高三 · 代数
已知复数 $z=a+\sqrt{3} i$ 在复平面内对应的点位于第二象限, 且 $|z|=2$ 则下列结论正确的是（）.
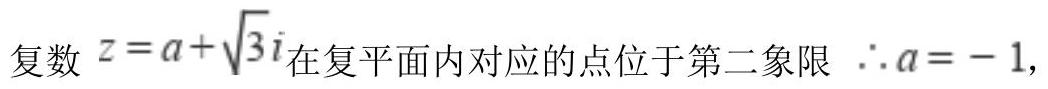
A. $z^{3}=8$
B. $\mathrm{z}$ 的虚部为 $\sqrt{3}$
C. $\mathrm{z}$ 的共轭复数为 $1+\sqrt{3} i$
D. $z^{2}=4$
答案: D
解析: 答案: A,B

【解析】 $\because z=a+\sqrt{3} i$, 且 $|z|=2 \therefore a^{2}+(\sqrt{3})^{2}=4, \quad a= \pm 1$,

A: $(-1+\sqrt{3} i)^{3}=(-1)^{3}+3(-1)^{2} \sqrt{3} i+3(-1)(\sqrt{3} i)^{2}+(\sqrt{3} i)^{3}=8$;

B: $z=-1+\sqrt{3} i_{\text {的虚部是 }} \sqrt{3}$;

$\mathrm{C}: z=-1+\sqrt{3} i$ 的共轭复数为 $z=-1-\sqrt{3} i$;

D: $(-1+\sqrt{3} i)^{2}=(-1)^{2}+2(-1) \sqrt{3} i+(\sqrt{3} i)^{2}=-2-2 \sqrt{3} i$.

故答案为: $\mathrm{AB}$.

【分析】利用复数 $|z|=2$ 的模长运算及 $z=a+\sqrt{3} i$ 在复平面内对应的点位于第二象限求出 $\mathrm{a}$, 再验算每个选项得解.

16.答案: C,D

【解析】

$$
\because z=\frac{i}{1-2 i}=\frac{i(1+2 i)}{(1-2 i)(1+2 i)}=-\frac{2}{5}+\frac{1}{5} i
$$

$\therefore$ 复数 $z$ 的虚部为 $\frac{1}{5}, z$ 的共轭复数 $\bar{z}=-\frac{2}{5}-\frac{i}{5}, \|=\sqrt{\left(-\frac{2}{5}\right)^{2}+\left(\frac{1}{5}\right)^{2}}=\frac{\sqrt{5}}{5}$,复平面内与 $z$ 对应的点的坐标为 $\left(-\frac{2}{5}, \frac{1}{5}\right)$, 在第二象限.

故答案为: $\mathrm{CD}$.

【分析】利用复数的乘除运算可得 $z=-\frac{2}{5}+\frac{1}{5} i$, 根据复数的概念可判断 A; 根据共轪复数的概念可判断 B; 根据复数的模可判断 C; 根据复数的几何意义可判断 D.